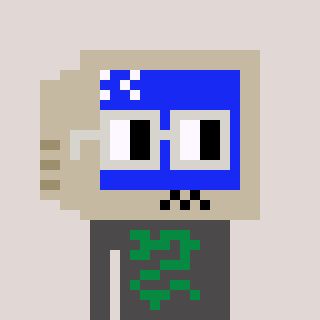
a pixel art character with square light gray glasses, a old monitor-shaped head and a grayscale-colored body on a warm background